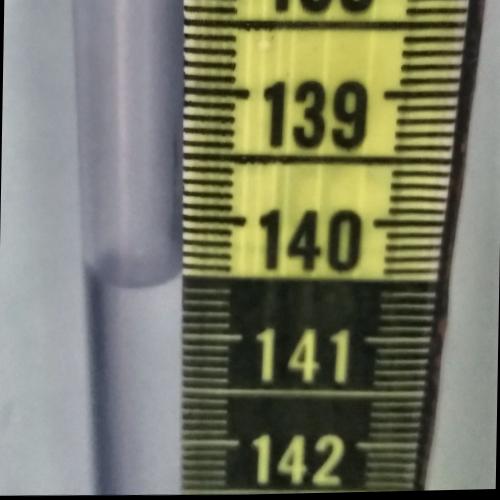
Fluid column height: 140.6 cm